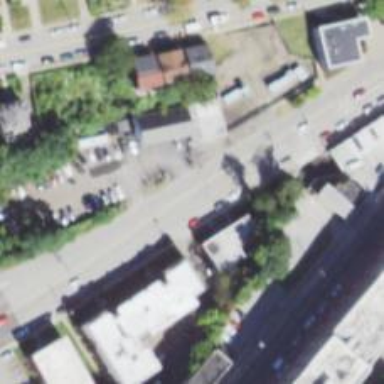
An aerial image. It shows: Asphalt road with primary designation. There is sidewalk on the left side.